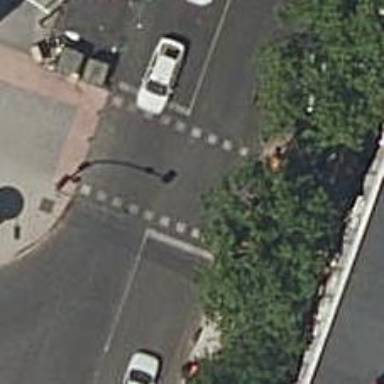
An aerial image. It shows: Crossing with traffic signals.